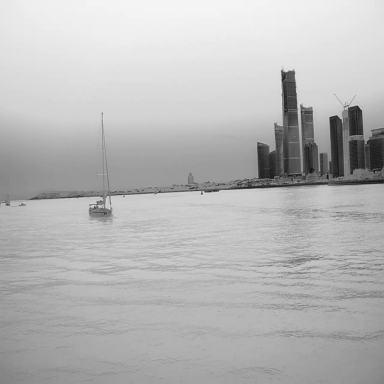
There are four objects shown in the infrared image, including two sailboats, a bulk_carrier, and a container_ship.